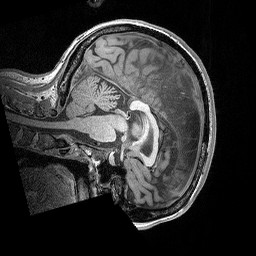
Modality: T1w
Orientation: sagittal
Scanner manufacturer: siemens
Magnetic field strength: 3 T
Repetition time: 2.3 s
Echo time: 0.00298 s